Question:
Delegate isn't being called from tableViewCell. Here is 'UICollectionViewDelegate' and 'UICollectionViewDataSource' code
'''
extension HomeVC:UICollectionViewDataSource,UICollectionViewDelegate,UICollectionViewDelegateFlowLayout{
func numberOfSections(in collectionView: UICollectionView) -> Int {
return 1
}
func collectionView(_ collectionView: UICollectionView, numberOfItemsInSection section: Int) -> Int {
return 4
}
func collectionView(_ collectionView: UICollectionView, cellForItemAt indexPath: IndexPath) -> UICollectionViewCell {
let cell = collectionView.dequeueReusableCell(withReuseIdentifier: "ProductCell", for: indexPath)
return cell
}
func collectionView(_ collectionView: UICollectionView, didSelectItemAt indexPath: IndexPath) {
print("ok")
}
func collectionView(_ collectionView: UICollectionView, layout collectionViewLayout: UICollectionViewLayout, sizeForItemAt indexPath: IndexPath) -> CGSize {
let lay = collectionViewLayout as! UICollectionViewFlowLayout
lay.sectionInset = UIEdgeInsets(top: 0, left: 5, bottom: 0, right: 5)
lay.minimumInteritemSpacing = 0
lay.minimumLineSpacing = 0
collectionView.collectionViewLayout = lay
let size = (collectionView.frame.size.width-10) / 2
return CGSize(width: size, height: size)
}
}
'''
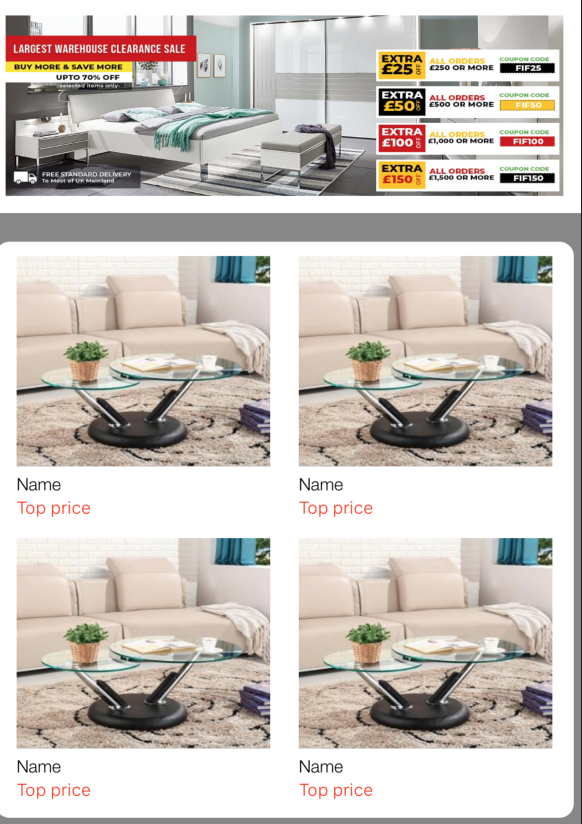
Answer: Here is the code how I done for same inside TableViewCell using collectionView and performed selection :
Code inside TableView datasource method :
'''
func tableView(_ tableView: UITableView, cellForRowAt indexPath: IndexPath) -> UITableViewCell {
let cell = tableView.dequeueReusableCell(withIdentifier: "BasicCarColorCell", for: indexPath) as! BasicCarColorCell
cell.dataSource = preloads.colors
cell.collectionViewSetup()
cell.delegate = self
return cell
}
'''
Code for TableViewCell:
'''
protocol BasicCarColorCellDelegate {
func colorCell(cell:BasicCarColorCell, didSelect color: Color)
}
class BasicCarColorCell: UITableViewCell {
var dataSource = Array<Color>()
var selectedColor = Color()
@IBOutlet weak var textView: RSKPlaceholderTextView!
@IBOutlet weak var guideLineMessage:UILabel!
@IBOutlet weak var collectionView: UICollectionView!
var delegate: BasicCarColorCellDelegate?
override func awakeFromNib() {
super.awakeFromNib()
// Initialization code
}
func collectionViewSetup() {
let nib = UINib(nibName: "BasicCarColorCollectionCell", bundle: nil)
self.collectionView.register(nib, forCellWithReuseIdentifier: "BasicCarColorCollectionCell")
let flowLayout = UICollectionViewFlowLayout()
flowLayout.minimumLineSpacing = 0
flowLayout.minimumInteritemSpacing = 0
flowLayout.scrollDirection = .horizontal
collectionView.collectionViewLayout = flowLayout
collectionView.dataSource = self
collectionView.delegate = self
}
override func setSelected(_ selected: Bool, animated: Bool) {
super.setSelected(selected, animated: animated)
// Configure the view for the selected state
}
}
extension BasicCarColorCell: UICollectionViewDataSource, UICollectionViewDelegate, UICollectionViewDelegateFlowLayout {
func collectionView(_ collectionView: UICollectionView, numberOfItemsInSection section: Int) -> Int {
return self.dataSource.count
}
func collectionView(_ collectionView: UICollectionView, cellForItemAt indexPath: IndexPath) -> UICollectionViewCell {
let cell = collectionView.dequeueReusableCell(withReuseIdentifier: "BasicCarColorCollectionCell", for: indexPath) as! BasicCarColorCollectionCell
return cell
}
func collectionView(_ collectionView: UICollectionView, layout collectionViewLayout: UICollectionViewLayout, sizeForItemAt indexPath: IndexPath) -> CGSize {
let height = collectionView.bounds.size.height-2
let width = height-20
return CGSize(width: width, height:height)
}
func collectionView(_ collectionView: UICollectionView, layout collectionViewLayout: UICollectionViewLayout, insetForSectionAt section: Int) -> UIEdgeInsets {
return UIEdgeInsets(top: 1, left: 10, bottom: 1, right: 10)
}
func collectionView(_ collectionView: UICollectionView, didSelectItemAt indexPath: IndexPath) {
let color = self.dataSource[indexPath.item]
self.selectedColor = color
delegate?.colorCell(cell: self, didSelect: self.selectedColor)
collectionView.reloadData()
}
}
'''
And to handle the selection of collectionView just implement the method of custom protocol written in TableViewCell in ViewController:
'''
func colorCell(cell: BasicCarColorCell, didSelect color: Color) {
//self.selectedCarColor = color.value
}
'''
You can do it in same pattern as per your need.
Hope it'll help!